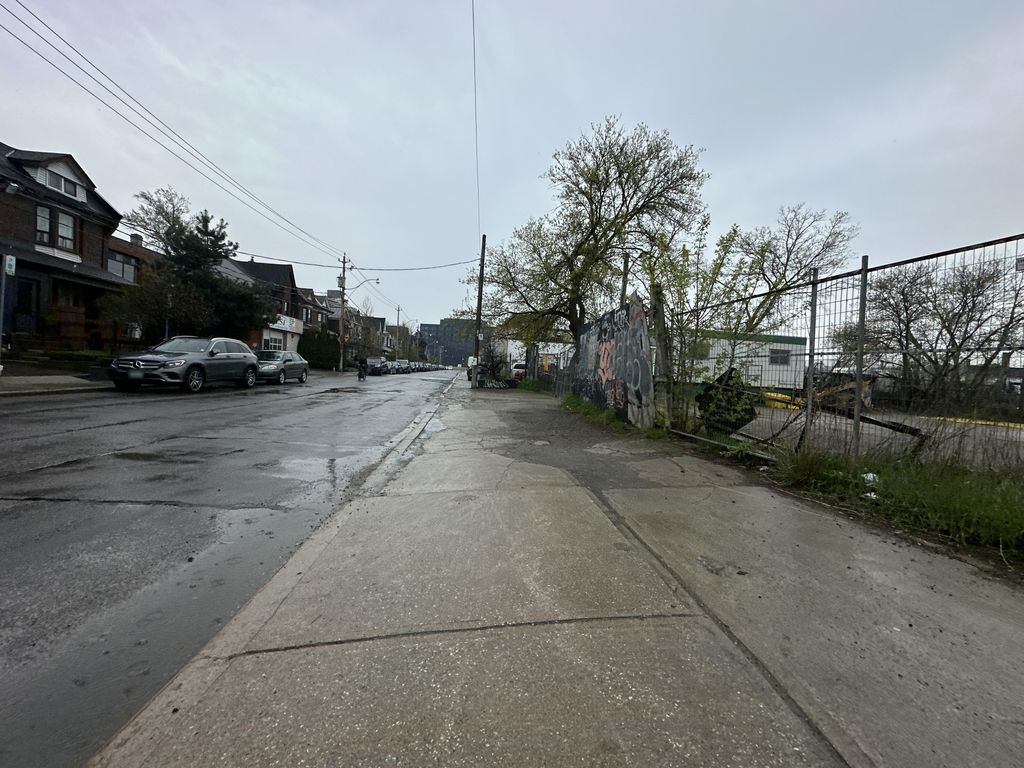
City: toronto